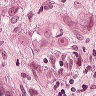
Metastatic tissue present: yes